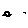
Label: smiley face